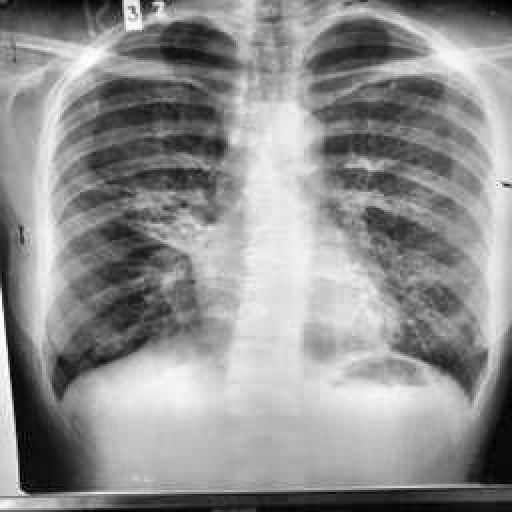
Finding: TUBERCULOSIS